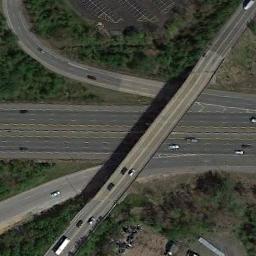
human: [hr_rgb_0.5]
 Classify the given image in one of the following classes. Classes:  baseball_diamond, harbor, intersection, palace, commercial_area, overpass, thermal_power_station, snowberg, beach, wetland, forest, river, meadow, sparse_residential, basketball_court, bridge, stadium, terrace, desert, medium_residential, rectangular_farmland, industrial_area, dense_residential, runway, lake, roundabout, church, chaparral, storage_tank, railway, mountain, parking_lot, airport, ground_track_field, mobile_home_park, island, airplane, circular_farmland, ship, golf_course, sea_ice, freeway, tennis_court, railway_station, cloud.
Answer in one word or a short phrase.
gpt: overpass